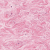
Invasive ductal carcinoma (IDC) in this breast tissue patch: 0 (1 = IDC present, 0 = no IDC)